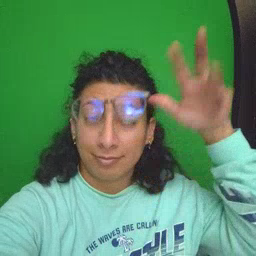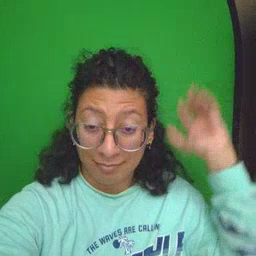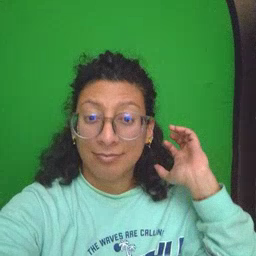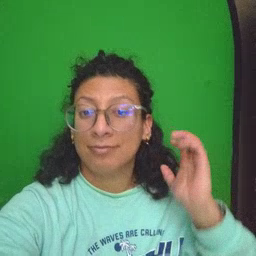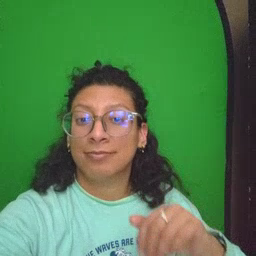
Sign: lion